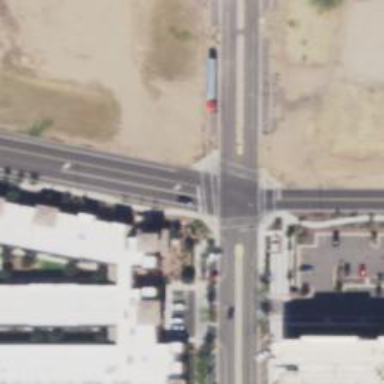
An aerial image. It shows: Solid stop line on the road.